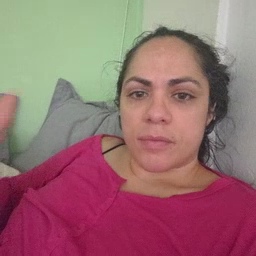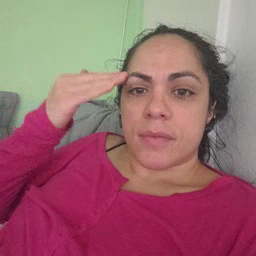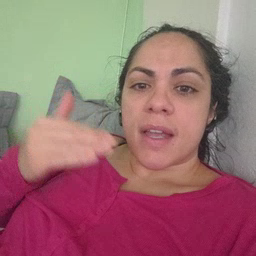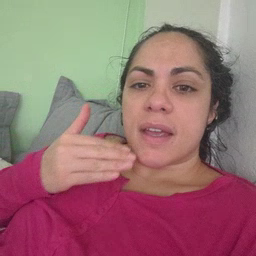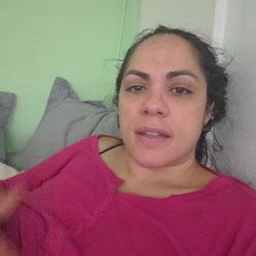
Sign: head